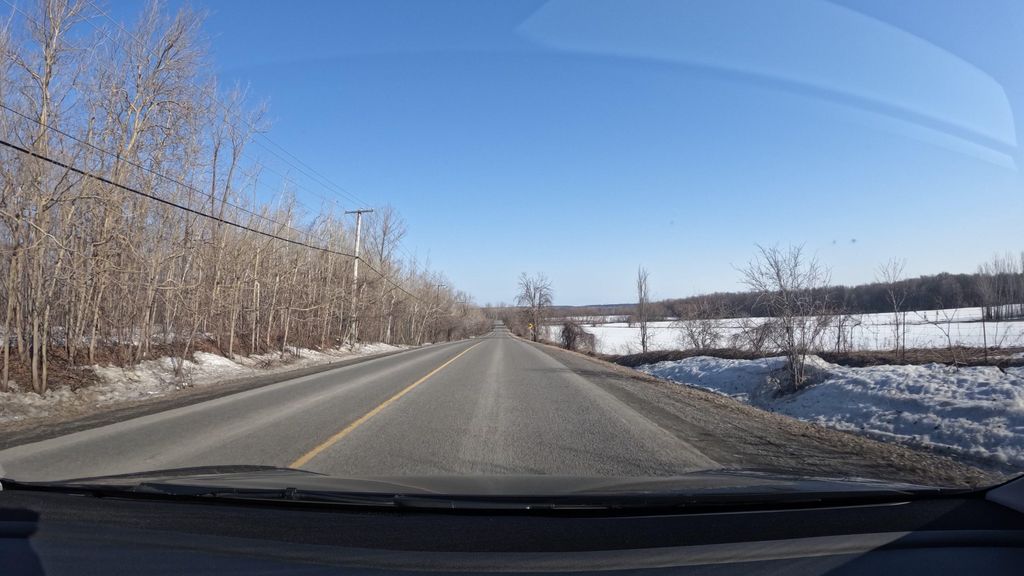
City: montreal